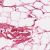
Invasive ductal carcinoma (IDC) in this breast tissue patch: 0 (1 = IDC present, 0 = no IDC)